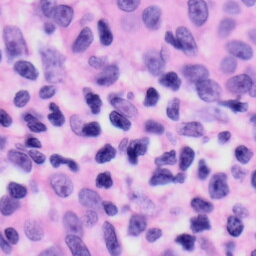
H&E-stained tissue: Skin